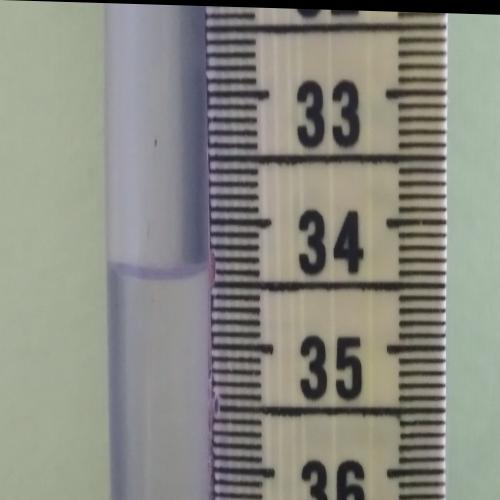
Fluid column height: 34.4 cm